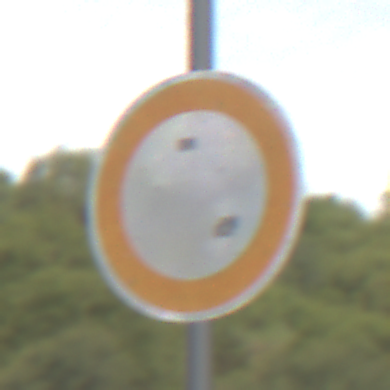
Verkehrszeichen: VerbotFahrzeugeAllerArt
Umgebung: Outdoor, Nature
Tageszeit: Midday
Wetter: PartlyCloudy
Licht: Natural
Jahreszeit: NotSpecified
Kontrast: HighContrast